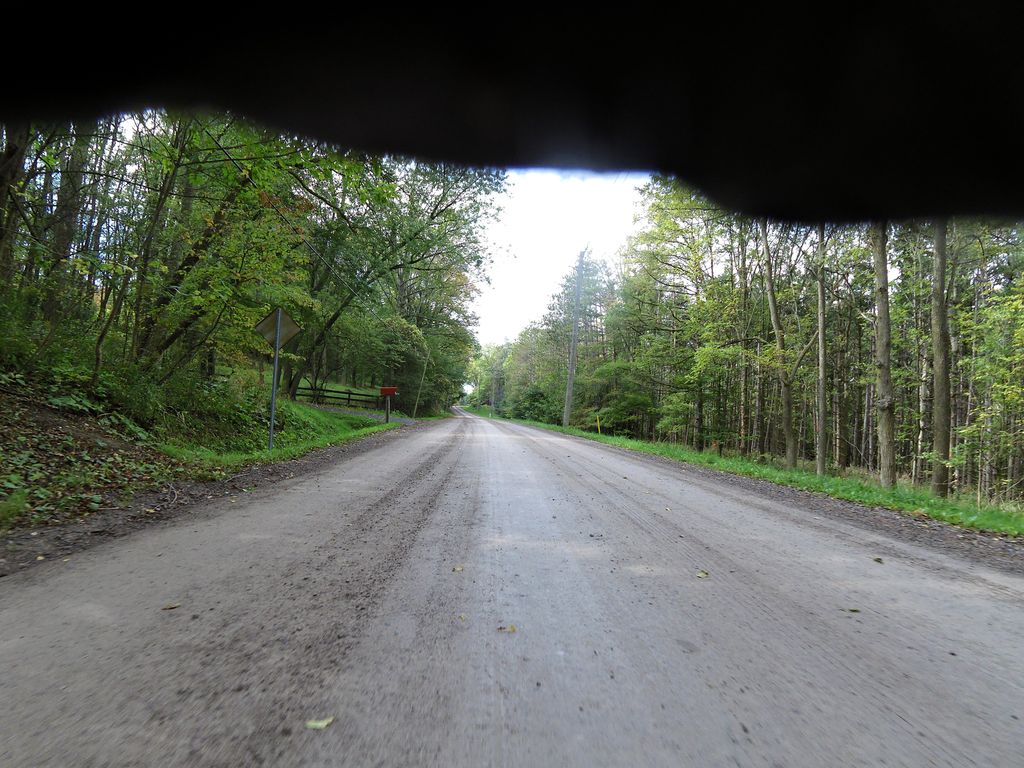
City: hamilton